This continuous-wavelet-transform scalogram was computed from a bearing vibration snapshot. What is the most likely bearing condition (normal, inner_race, outer_race, ball)?
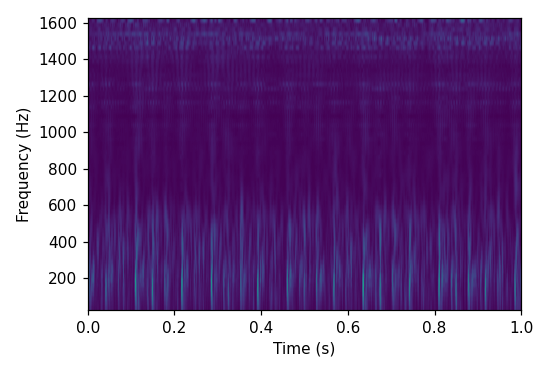
Answer: outer_race